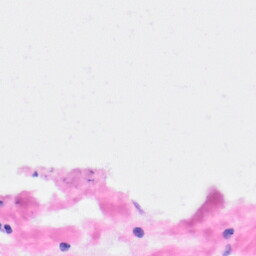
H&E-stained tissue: Kidney